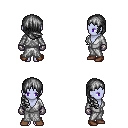
a pixel art fantasy rpg character, female body template, dark elf, purple skin, white robe, magenta pants, gray right-swept hairstyle, metal gloves, brown shoes, four views (front, back, left, right), 2x2 character sprite sheet, small pixel art, hard edges, no anti-aliasing